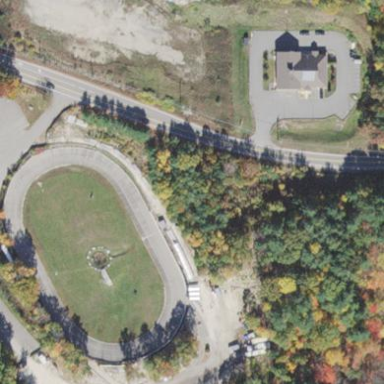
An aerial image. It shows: Cycling track for leisure land activities.